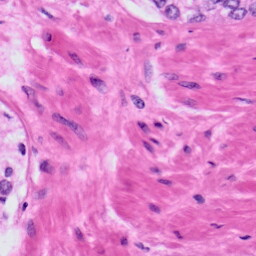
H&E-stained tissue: Prostate